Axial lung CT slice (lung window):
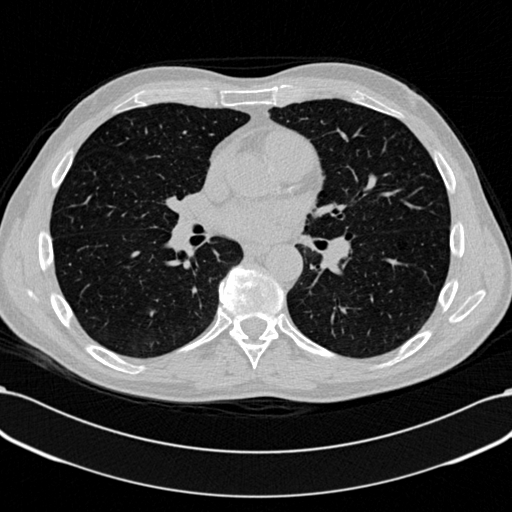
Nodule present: no